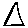
Label: triangle